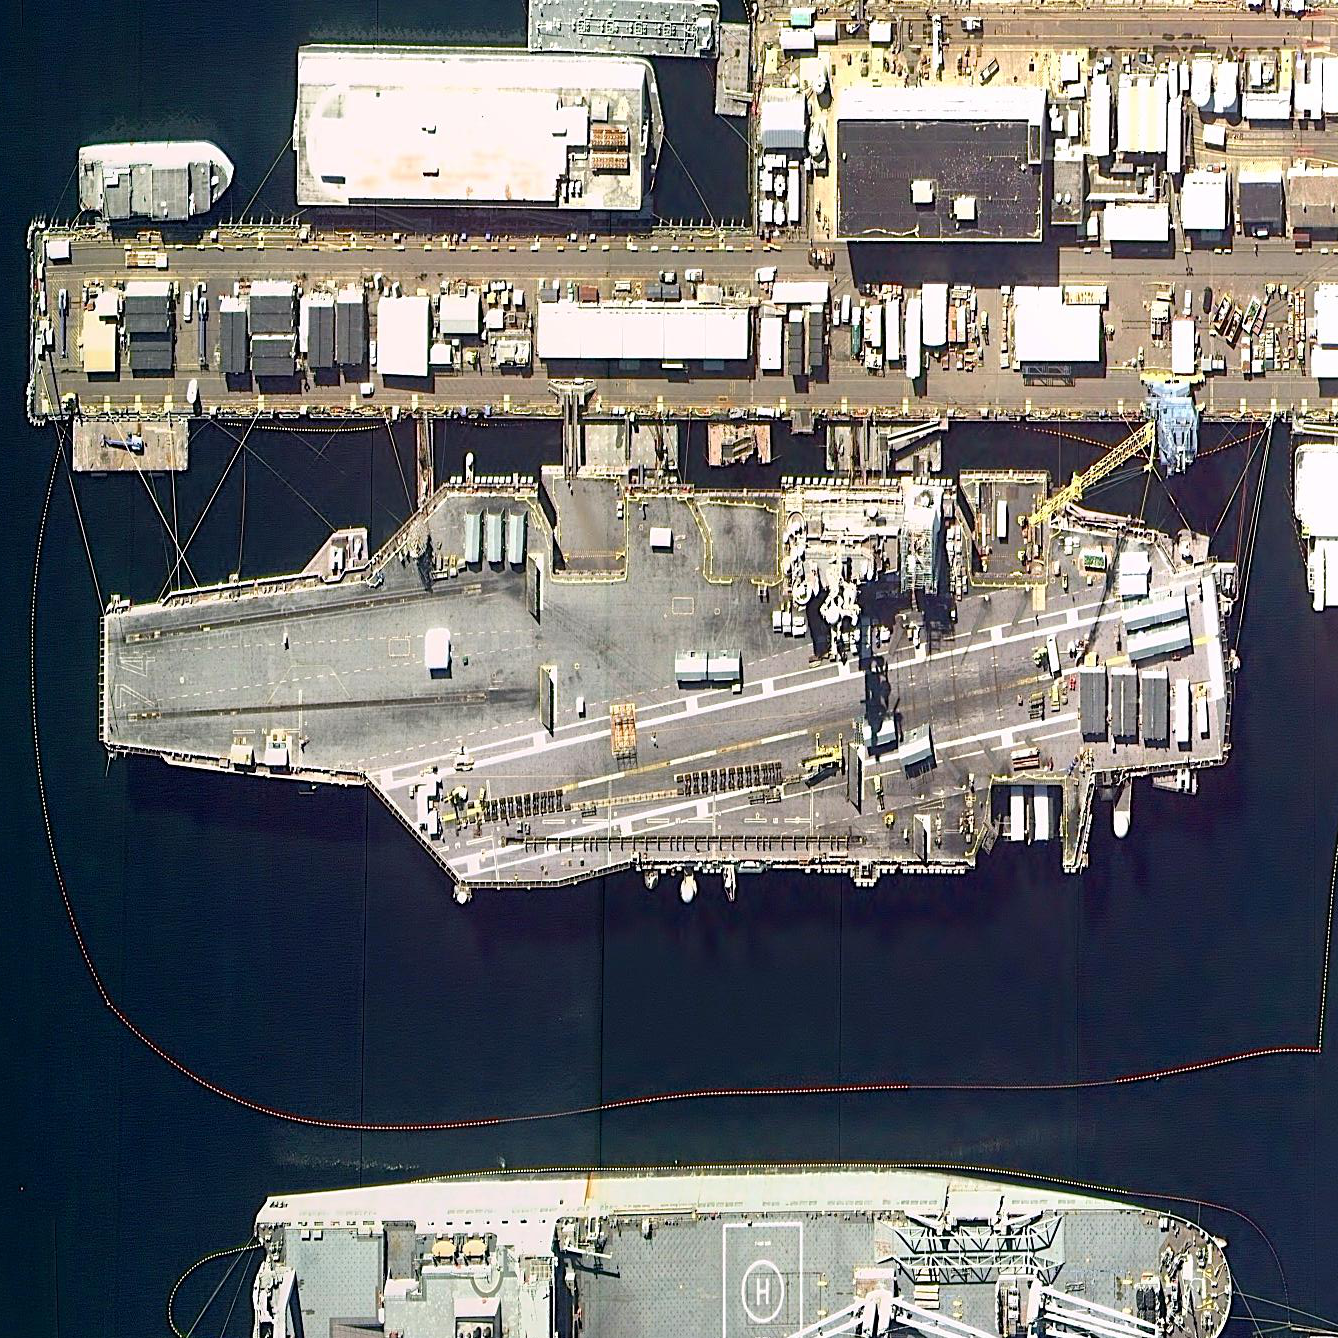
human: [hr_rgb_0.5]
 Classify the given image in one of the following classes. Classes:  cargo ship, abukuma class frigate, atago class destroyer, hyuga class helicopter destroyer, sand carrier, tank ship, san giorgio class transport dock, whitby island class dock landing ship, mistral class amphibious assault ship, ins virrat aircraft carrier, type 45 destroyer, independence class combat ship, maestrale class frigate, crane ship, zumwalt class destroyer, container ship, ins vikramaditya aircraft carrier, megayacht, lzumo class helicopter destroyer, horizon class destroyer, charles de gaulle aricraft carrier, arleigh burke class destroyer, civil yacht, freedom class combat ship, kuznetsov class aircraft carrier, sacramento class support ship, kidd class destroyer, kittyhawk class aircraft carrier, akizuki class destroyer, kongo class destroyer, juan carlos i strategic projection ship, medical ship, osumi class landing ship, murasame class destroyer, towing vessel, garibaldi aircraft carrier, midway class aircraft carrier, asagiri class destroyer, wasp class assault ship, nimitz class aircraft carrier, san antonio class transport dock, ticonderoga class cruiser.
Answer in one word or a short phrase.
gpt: Nimitz class aircraft carrier